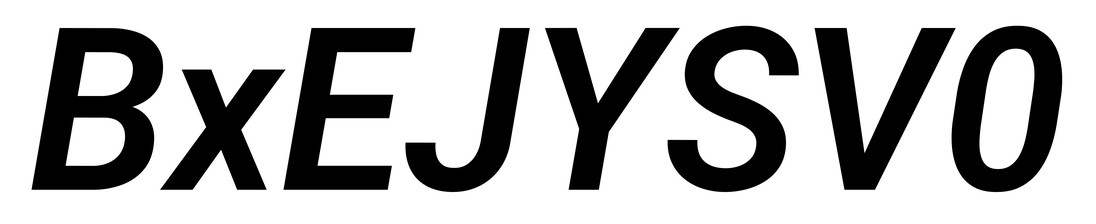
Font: Roboto-Italic_SemiBold_Italic